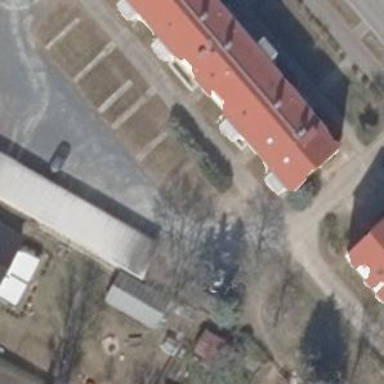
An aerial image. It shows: Group of garages.